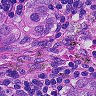
Metastatic tissue present: yes